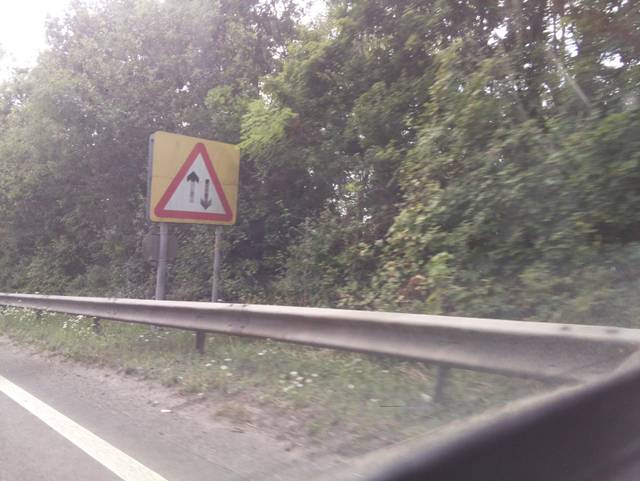
Region: United Kingdom
Coordinates: 51.88, -2.248